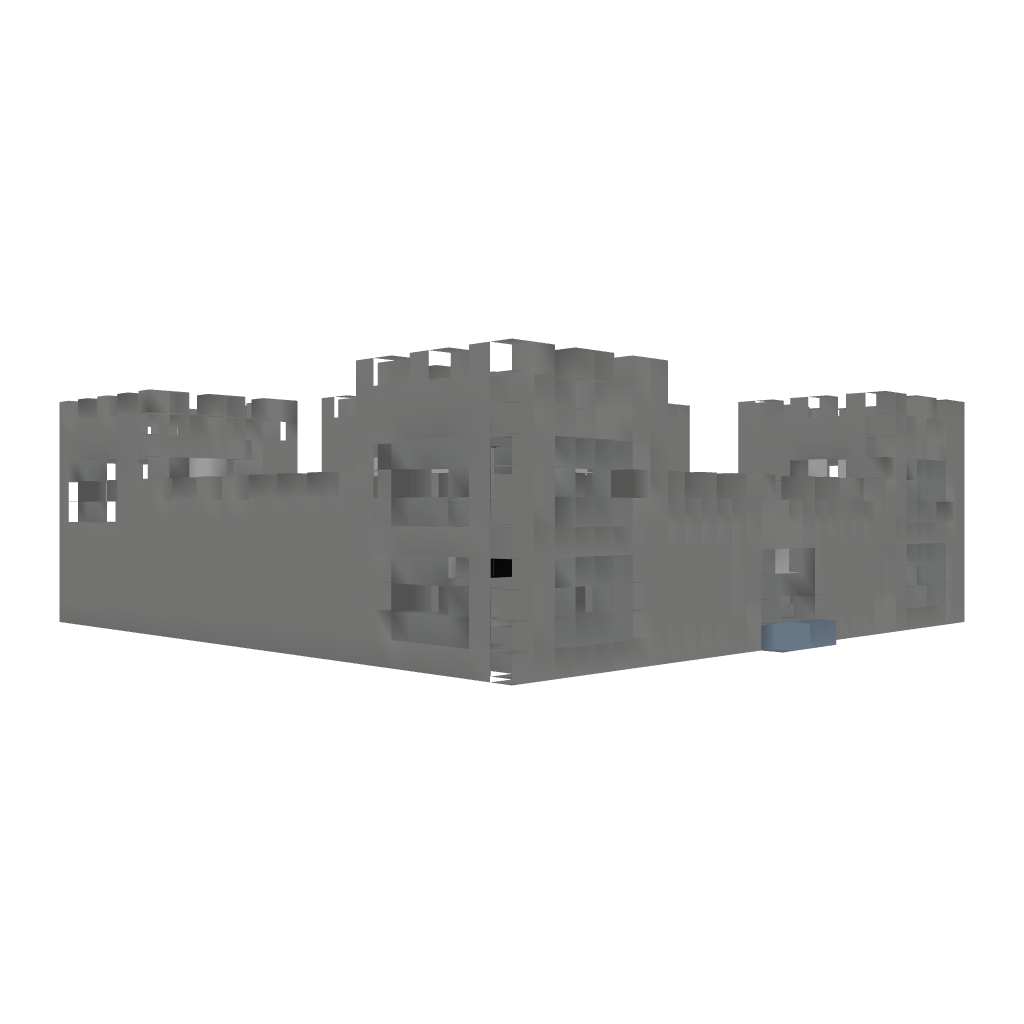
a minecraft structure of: Ultima Online Housing - Castle